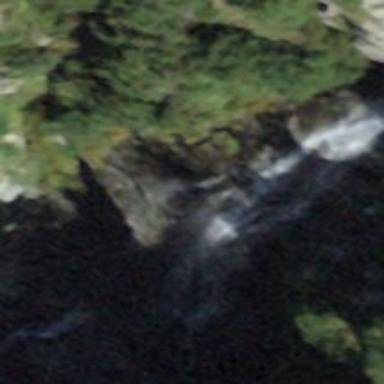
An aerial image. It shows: Beautiful waterfall in nature.